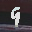
Label: 9